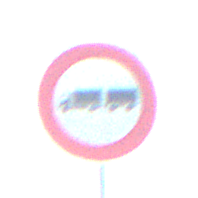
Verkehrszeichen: VerbotLastkraftwagenMitAnhaenger
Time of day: Midday
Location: Outdoor (Nature)
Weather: Clear
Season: NotSpecified
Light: Natural